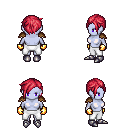
a pixel art fantasy rpg character, female body template, dark elf, purple skin, leather shoulder armor, white pants, ruby red pixie cut hairstyle, gold gloves, metal boots, four views (front, back, left, right), 2x2 character sprite sheet, small pixel art, hard edges, no anti-aliasing